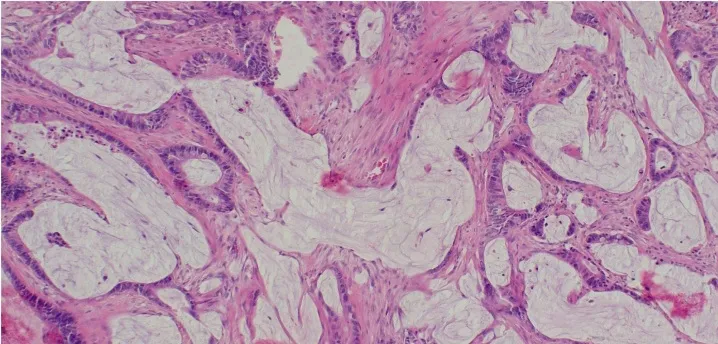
(b) The infiltrating lakes of mucin and infiltrating tumour glands are also evident (H&E stain, x100).
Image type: pathology (h&e)